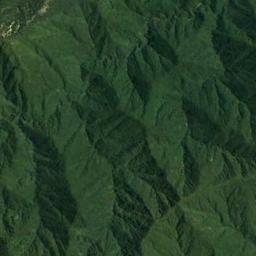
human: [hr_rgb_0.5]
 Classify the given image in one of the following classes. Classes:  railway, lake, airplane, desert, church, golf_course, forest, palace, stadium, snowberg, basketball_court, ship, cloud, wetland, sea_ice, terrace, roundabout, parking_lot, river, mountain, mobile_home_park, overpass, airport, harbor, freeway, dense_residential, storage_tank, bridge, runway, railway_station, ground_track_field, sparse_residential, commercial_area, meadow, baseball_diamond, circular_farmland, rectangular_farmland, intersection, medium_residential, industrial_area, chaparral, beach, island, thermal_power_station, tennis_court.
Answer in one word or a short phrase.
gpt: mountain